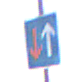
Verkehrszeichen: VorrangVorGegenverkehr
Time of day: SunriseSunset
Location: Outdoor (Beach)
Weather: Overcast
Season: NotSpecified
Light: Natural